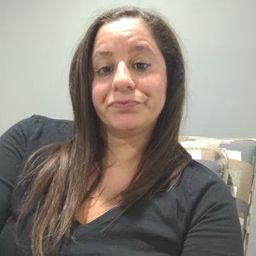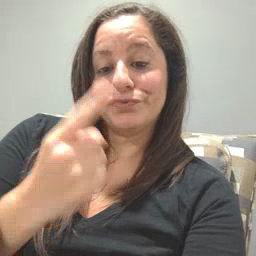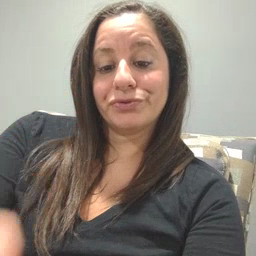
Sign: first